Question: When I use Jquery to slide down a DIV, the div animatino looks like it is stretching/drawing the div from the top to the bottom.
<URL>
html
'''
<body>
<div style="width:400px;background-color:black; height:50px">
<div id="error" style="background-color:red; color:white; display:none; width:120px">the error message</div>
</div>
<div id="button" style="margin-top:20px; background-color:gray; width:70px; cursor:pointer;">click me!</div>
</body>
'''
js (jquery-ui)
'''
$(document).ready(function(){
$("#button").click(function(){
$('#error').slideDown('slow', function () {
// Animation complete.
});
});
});
'''
I want the animation to look like the DIV is sliding in its full size (part of it hidden of course) from top to bottom.
I'm adding an image to make it cleare what I want to achieve.

Is there an option to make it by changing some of the CSS or Jquery arguments to achieve this. I know that JQuery id just playing with the height becayse my DIV has rounded corners at the bottom and they appear only at the end of the animation.
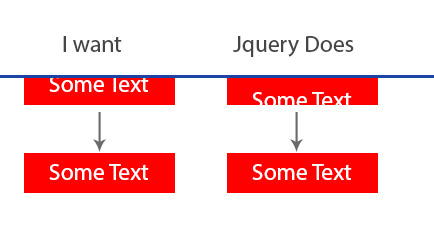
Answer: <URL>
I added another div and set 'position: absolute;' and the bottom to 0, then I set the parent div to 'position: relative;'
You may have to play around with the containers to get exactly what you want other than the slide down.
'''
<body>
<div style="width:400px;background-color:black;height: 200px;">
<div id="error" style="position: relative; background-color:red; color:white; display:none; width:120px; height: 50px;">
<div style="position: absolute; bottom: 0;">the error message</div>
</div>
</div>
<div id="button" style="margin-top:20px; background-color:gray; width:70px; cursor:pointer;">click me!</div>
</body>
'''